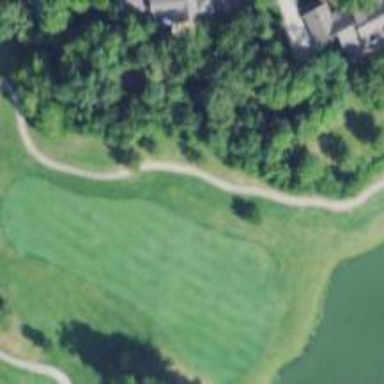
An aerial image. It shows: Service road used as golf cart path.